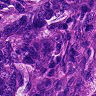
Metastatic tissue present: yes